Question: I have several sections in a 'uitableview' as shown here:

How do I hide the first section header e.g. 'Men'.
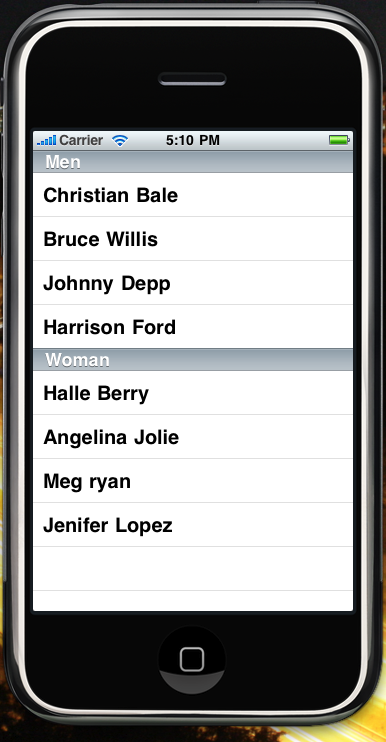
Answer: Try overriding GetHeightForHeader in UITableViewSource, and returning 0 it's the first section
'''
- (CGFloat)tableView:(UITableView *)tableView heightForHeaderInSection:(NSInteger)section
{
if (section == 0) return 0;
return tableView.sectionHeaderHeight;
}
'''
In Xamarin, it would look like:
'''
public override float GetHeightForHeader (UITableView tableView, int section)
{
if (section == 0)
return 0;
return tableView.SectionHeaderHeight;
}
'''